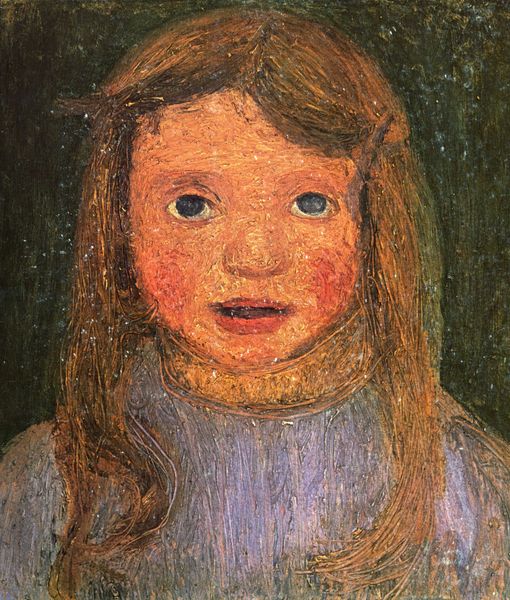
Titel: Kopf eines kleinen Mädchens
Künstler: Paula Modersohn-Becker
Institution: Privatsammlung
Schlagwörter: blau, dunkel, gemälde, kopf, gelb, grob, grün, impressionismus, mädchen, ausschnitt, braun, bunt, frisur, grau, haar, hintergrund, kleid, mund, nase, orange, stirn, weiss, blick, rot, malerei, schleife, blond, jung, wand, arm, augen, bluse, gesicht, inkarnat, kragen, lang, bildnis, hals, portrait, porträt, öl, pastos, gold, haare, lange haare, kind, schleifen, brustbild, frontal, kinn, lippen, locke, locken, mittelscheitel, scheitel, traurig, rund, hellblau, farbig, wangen, moderne, backen, farbe, lila, violett, linien, naiv, zopf, pupillen, malerin, junge, teint, wange, betrachter, unscharf, haarspange, spange, offen, munch, gross, portait, pinselstrich, staunen, flecken, verwischt, iris, bäckchen, frontansicht, balu, breit, weich, porträit, pullover, pulli, stupsnase, junges mädchen, kratzer, rote backen, modersohn, rotbäckchen, hare, geöffneter mund, moderssohn, knollennase, modersohn becker, paula, augäpfel, moderson becker, mundhöhle, pinselstiel, gescih, netzhaut, retina, staunende, wimpernlos, gekratzt, mund#, haarklammern, kragen#pullover